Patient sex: F
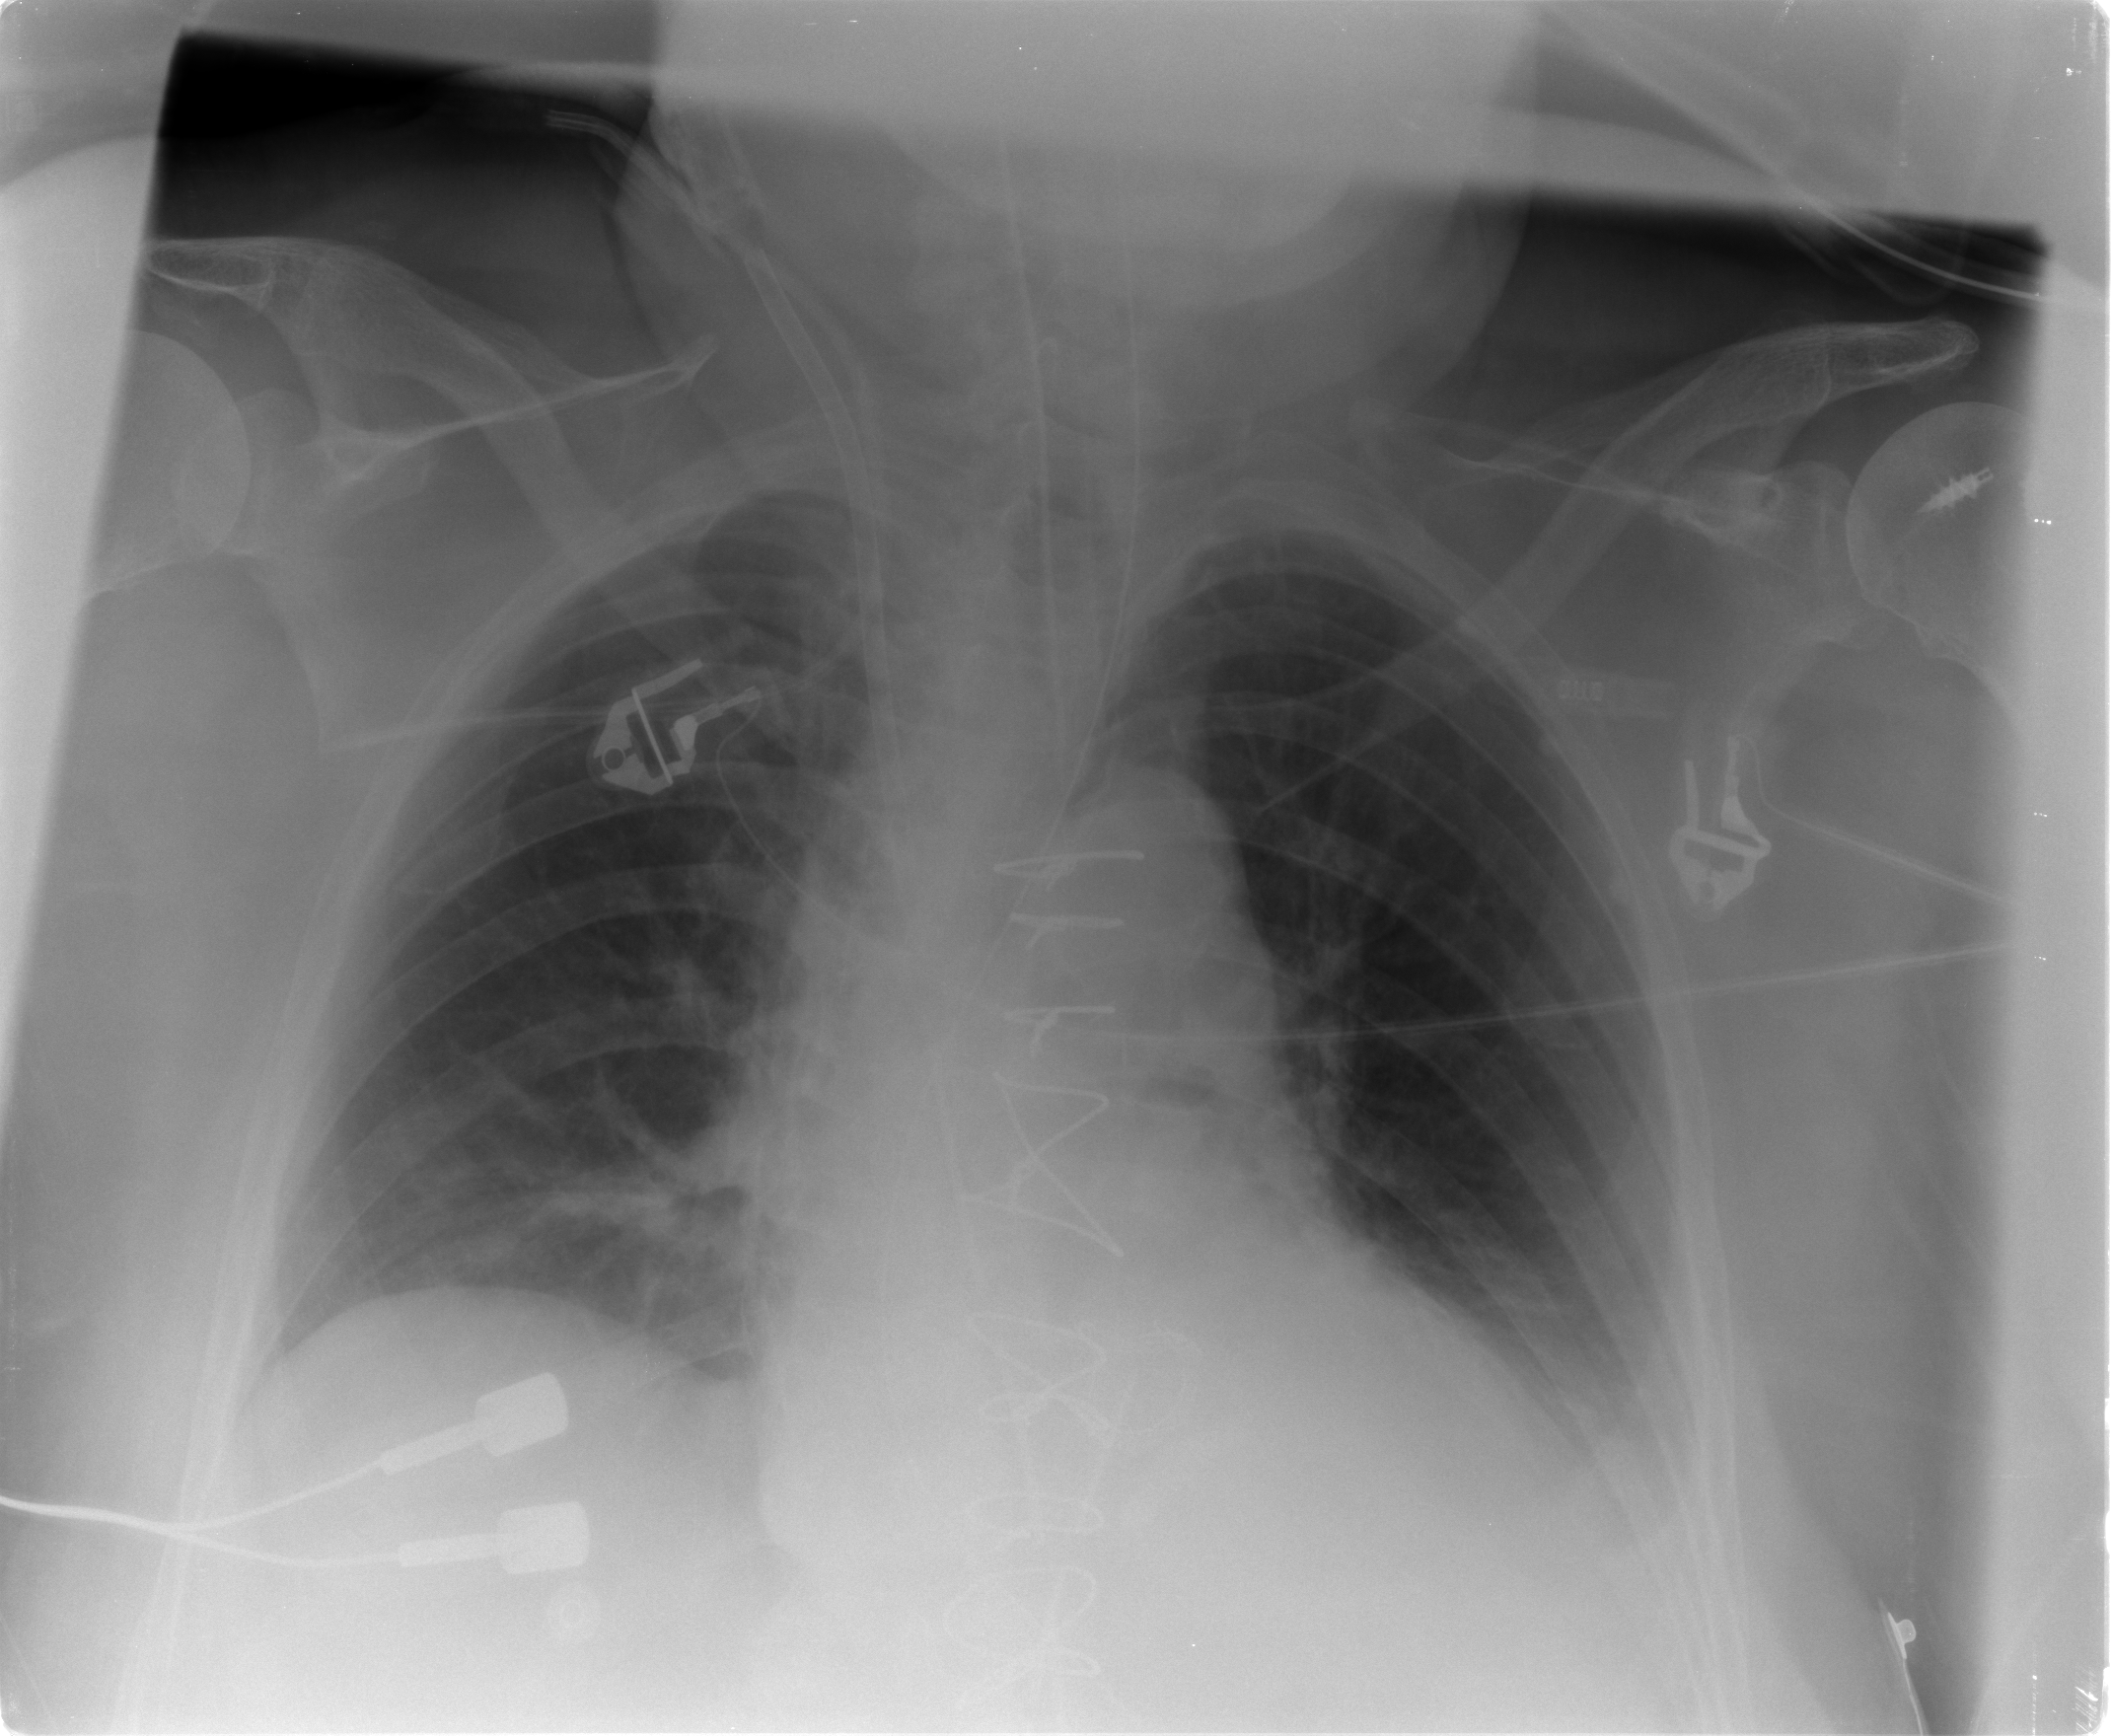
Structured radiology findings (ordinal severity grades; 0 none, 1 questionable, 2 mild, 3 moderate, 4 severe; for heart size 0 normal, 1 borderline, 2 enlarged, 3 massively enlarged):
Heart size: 0
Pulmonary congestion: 0
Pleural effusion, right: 0
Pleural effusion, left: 2
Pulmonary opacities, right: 0
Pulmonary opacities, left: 0
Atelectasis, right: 2
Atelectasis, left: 2